Field crop: maize
Growth stage: 2
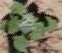
Species: chenopodium